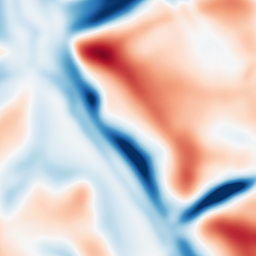
Category: multiscale
Decomposition family: dog
Decomposition parameters: sigma_low: 5
sigma_high: 20
Upsampling method: lanczos
Upsampling parameters: scale: 2
Upsampling scale: 2